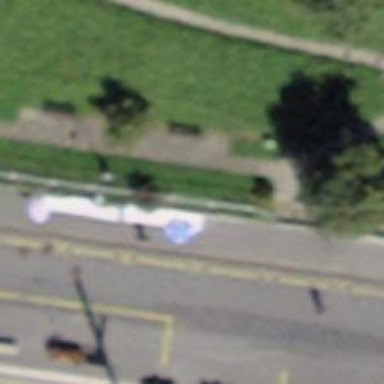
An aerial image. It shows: Kiosk.